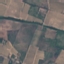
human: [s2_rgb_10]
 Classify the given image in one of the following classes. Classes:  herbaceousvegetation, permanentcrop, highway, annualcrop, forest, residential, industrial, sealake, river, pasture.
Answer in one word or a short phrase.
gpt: PermanentCrop